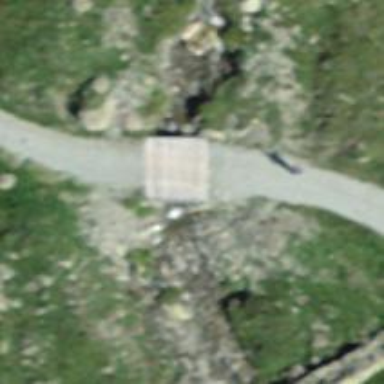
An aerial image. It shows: Culvert tunnel.